Current action and preconditions to check: trajectory_clear

Your task: For each precondition in the list above, predict whether it will hold at this action.

Consider the current scene as observed from the mobile robot's camera, and analyze the predicted future states of all dynamic agents (e.g., people, animals, vehicles, or any moving entities) within the NEXT SECOND.

IMPORTANT: Only answer "very likely" if you are absolutely certain—based on strong, clear evidence—that a dynamic agent will violate the precondition in the predicted future state. Do NOT answer "very likely" for unlikely, ambiguous, or low-probability risks.

Ask yourself for each precondition: Is there a high probability, with clear and convincing evidence, that the predicted future states of any dynamic agent will interfere with the predicted future state of the currently executing action within the NEXT SECOND, causing that precondition to fail?

Assess the risk level based on these predictions. Use "likely" or "very likely" if motions create a clear risk of interference.

Use "neutral" or "improbable" if agents are nearby but their predicted paths are clearly diverging or non-conflicting.

Failure Risk Categories: "very improbable", "improbable", "neutral", "likely", "very likely"

Answer Format: Output ONLY the probability_of_failure value from these categories: "very improbable", "improbable", "neutral", "likely", "very likely"

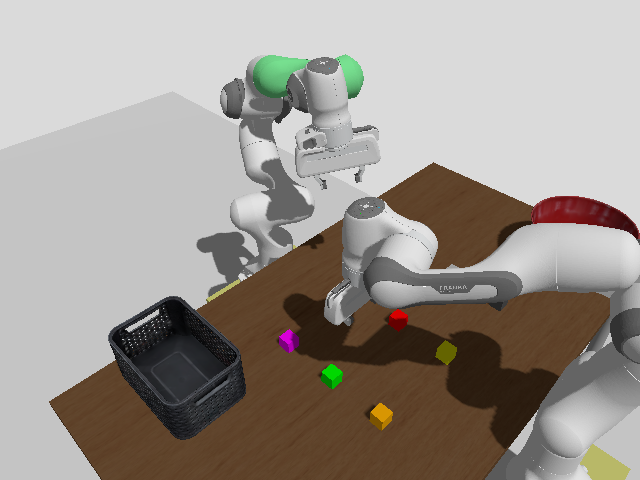

Answer: very improbable